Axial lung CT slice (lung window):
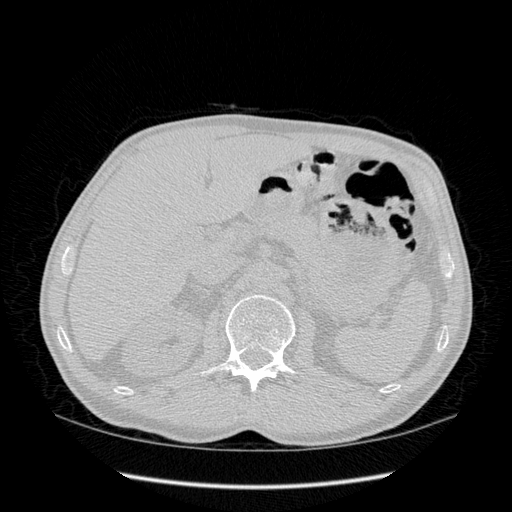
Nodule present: no